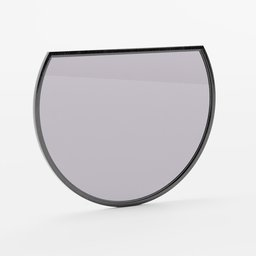
Label: architecture